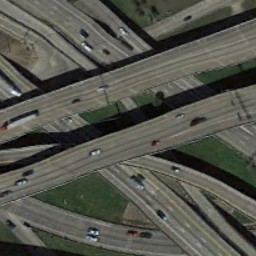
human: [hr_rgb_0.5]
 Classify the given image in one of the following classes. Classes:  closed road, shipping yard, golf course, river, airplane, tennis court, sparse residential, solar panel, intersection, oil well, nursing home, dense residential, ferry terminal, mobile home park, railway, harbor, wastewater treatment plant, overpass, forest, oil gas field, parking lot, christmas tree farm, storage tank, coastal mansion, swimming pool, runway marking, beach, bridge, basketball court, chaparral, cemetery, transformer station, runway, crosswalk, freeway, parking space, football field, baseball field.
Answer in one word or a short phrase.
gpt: overpass